Field crop: maize
Growth stage: 2
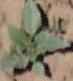
Species: datura